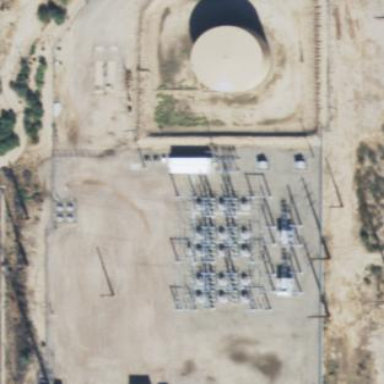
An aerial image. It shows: Power substation.